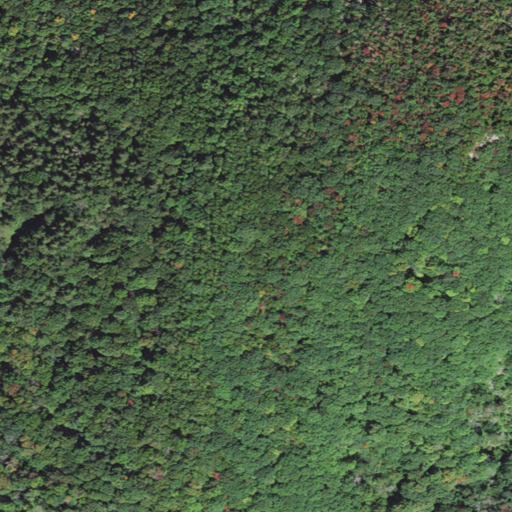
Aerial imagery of gap in Massachusetts named The Bellows Pipe containing deciduous forest, mixed forest, and evergreen forest